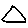
Label: triangle